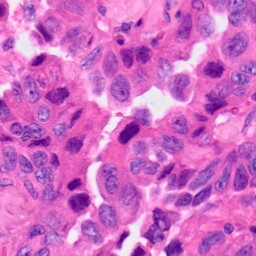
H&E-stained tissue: Lung